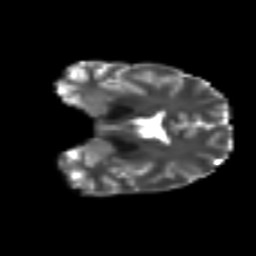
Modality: T2w
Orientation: coronal
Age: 34
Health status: ill
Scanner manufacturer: philips
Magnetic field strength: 3 T
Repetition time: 9 s
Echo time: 0.127 s